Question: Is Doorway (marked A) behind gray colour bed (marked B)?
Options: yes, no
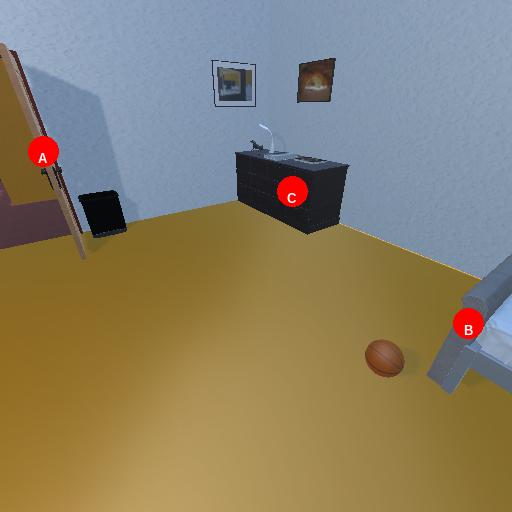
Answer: yes